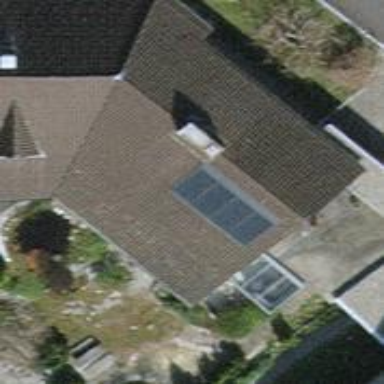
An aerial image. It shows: Small solar photovoltaic panel generator on the roof of building.